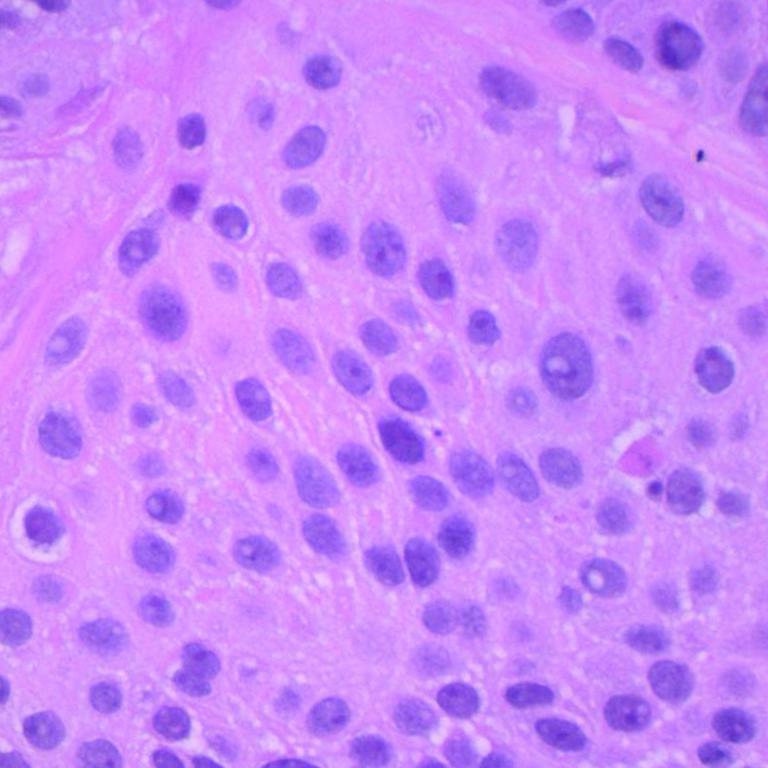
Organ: lung
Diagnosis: squamous carcinomas